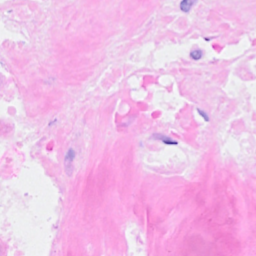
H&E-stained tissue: Breast